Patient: sex F, age 51
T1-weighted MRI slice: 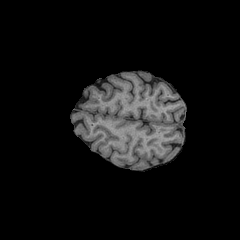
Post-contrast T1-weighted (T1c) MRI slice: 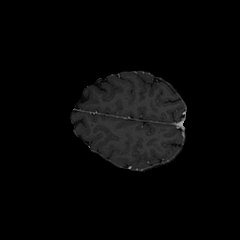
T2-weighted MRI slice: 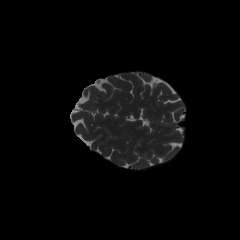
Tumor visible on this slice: no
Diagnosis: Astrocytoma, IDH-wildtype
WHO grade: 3